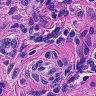
Metastatic tissue present: yes